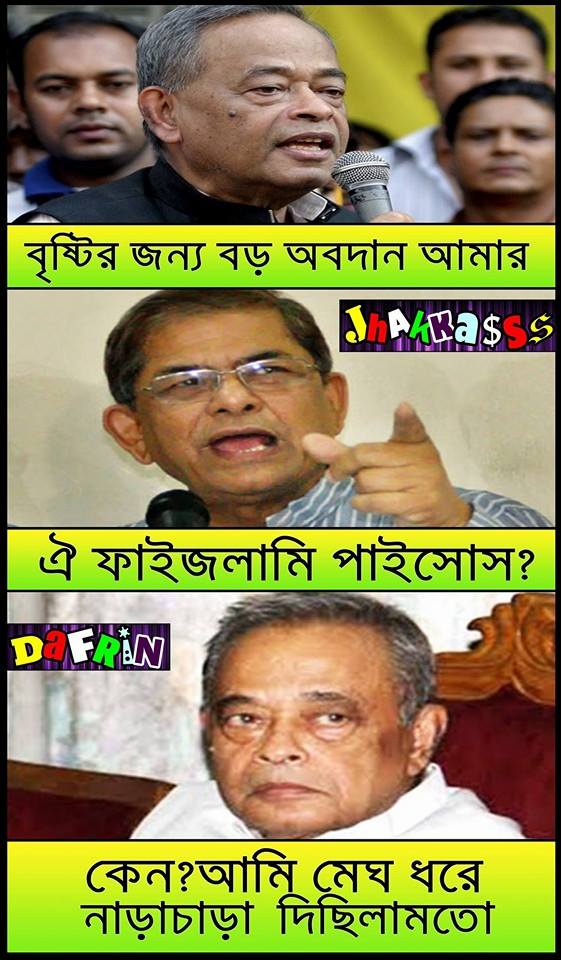
Text: বৃষ্টির জন্য বড় অবদান আমার ঐ ফাইজলামি পাইসোস? কেন? আমি মেঘ ধরে নাড়াচাড়া দিছিলামতো
Label: Hate
Hate category: Political
Targeted group: Organization